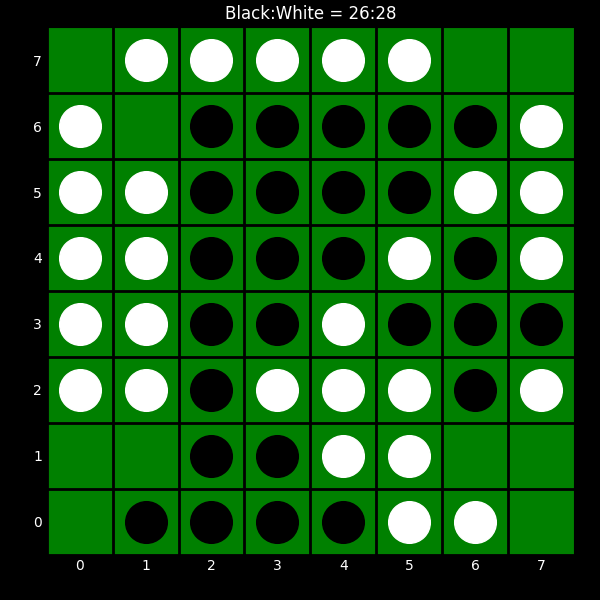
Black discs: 26
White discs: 28